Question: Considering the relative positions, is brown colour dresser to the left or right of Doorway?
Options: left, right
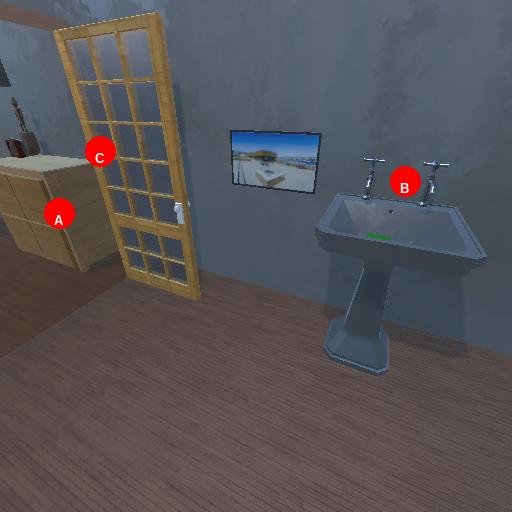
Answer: left